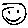
Label: smiley face